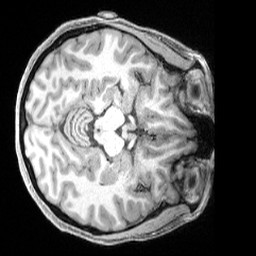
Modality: T1w
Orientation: axial
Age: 37
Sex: female
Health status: healthy
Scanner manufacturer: siemens
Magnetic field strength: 3 T
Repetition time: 2.4 s
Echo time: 0.00222 s